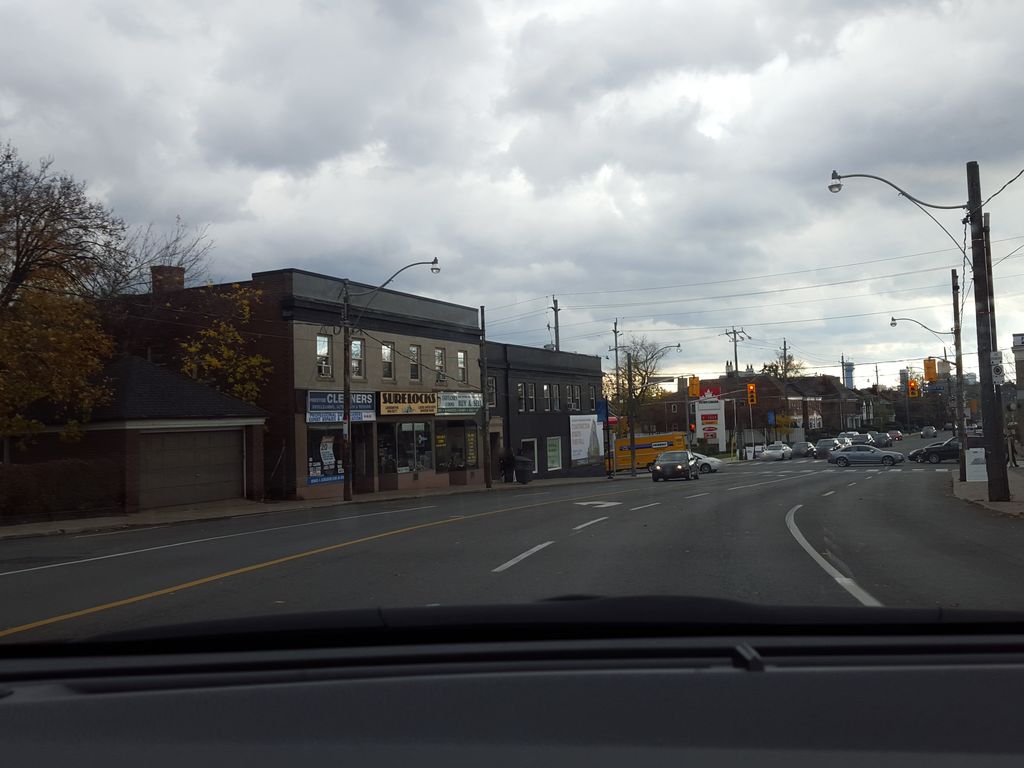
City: toronto